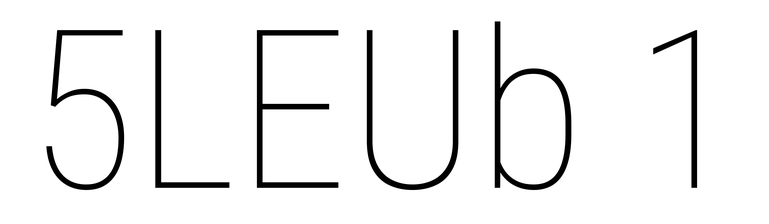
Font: Roboto_Condensed_Thin